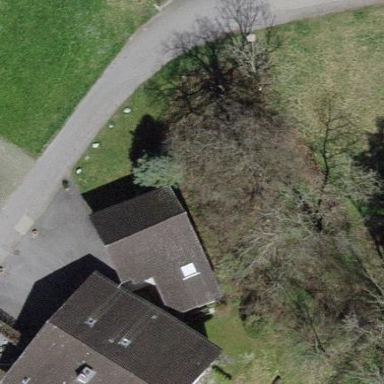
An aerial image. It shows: Hut.